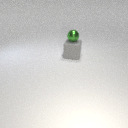
large gray rubber cube below small green metal sphere